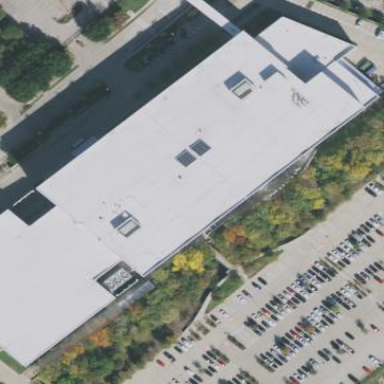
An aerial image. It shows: Office building.